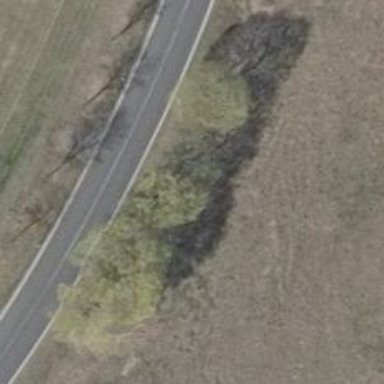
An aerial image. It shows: Row of deciduous broadleaved trees.